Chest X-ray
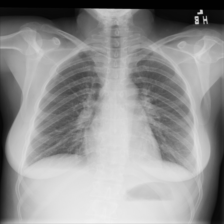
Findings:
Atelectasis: negative
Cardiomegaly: negative
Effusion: positive
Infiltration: positive
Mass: negative
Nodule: negative
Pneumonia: negative
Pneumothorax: negative
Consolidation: negative
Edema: positive
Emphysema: negative
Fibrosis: negative
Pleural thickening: negative
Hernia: negative